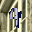
Label: 9